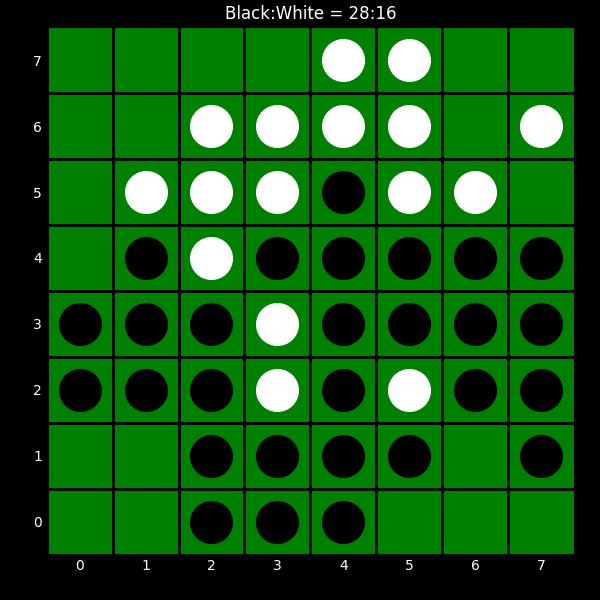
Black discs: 28
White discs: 16